Question: I couldnt think of a very good title so let me explain.
I have a list of days that students were absent (dbo.Attendance).
##
I also have a list of days that school was open (dbo.DateCollection).
##
My question is..
Is there some why for me to join/combined the two table into a list that shows each day for each student with their attendance? something like this..
Any help or direction would be well appreciated!!

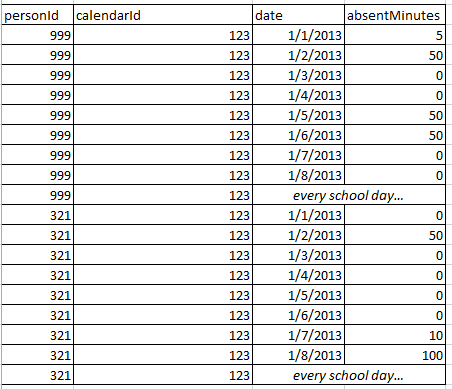
Answer: Yes. You can do this by joining the tables. In this case, it is a bit tricky, because you have to start with a row for all students on all days, and then see if the student was present. Let me assume that you have a 'Students' table:
'''
select s.personid, c.calendarid, c.date, coalesce(a.absentMinutes, 0) as absentMinutes
from Calendar c cross join
Students s left outer join
Attendance a
on a.dateOccurred = c.date and
a.personid = s.personid;
'''
If you don't have students table, then you have a problem. You can only report on students that are in the 'Attendance' table. You could do this as:
'''
select s.personid, c.calendarid, c.date, coalesce(a.absentMinutes, 0) as absentMinutes
from Calendar c cross join
(select distinct personid from Attendance) s left outer join
Attendance a
on a.dateOccurred = c.date and
a.personid = s.personid;
'''